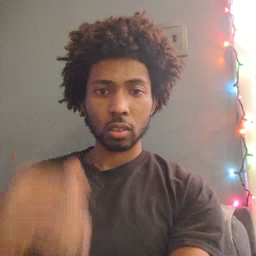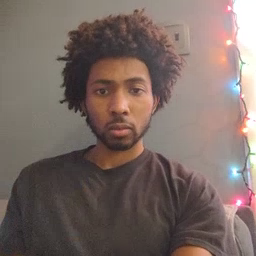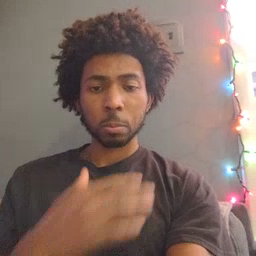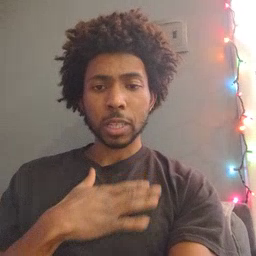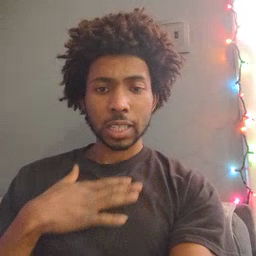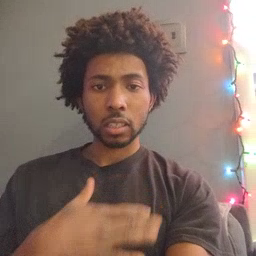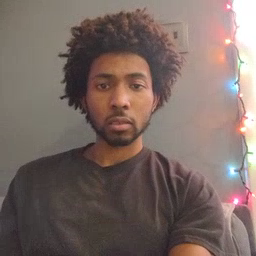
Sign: please